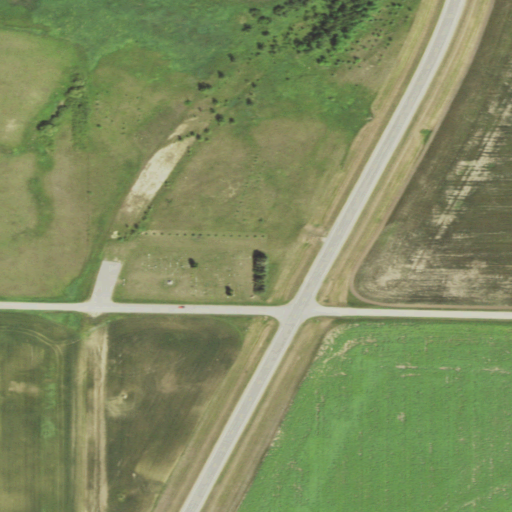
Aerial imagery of cape in Minnesota named Brandvold Cemetery containing cultivated crops, pasture, open development, low intensity development, grassland, and herbaceous wetlands